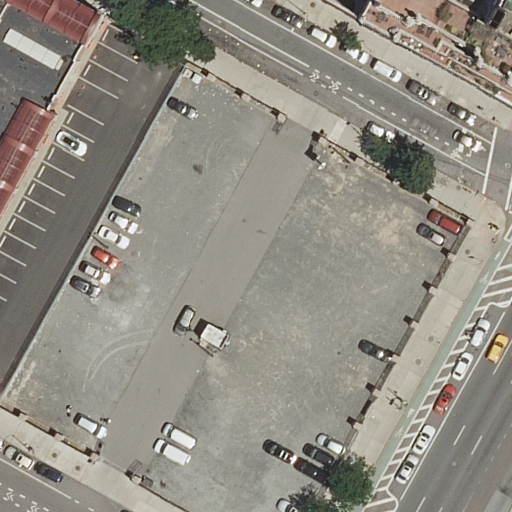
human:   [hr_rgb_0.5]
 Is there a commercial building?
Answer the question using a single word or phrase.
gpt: yes

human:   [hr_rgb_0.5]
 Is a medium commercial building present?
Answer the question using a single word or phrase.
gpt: no

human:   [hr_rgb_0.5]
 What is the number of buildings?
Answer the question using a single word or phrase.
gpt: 2

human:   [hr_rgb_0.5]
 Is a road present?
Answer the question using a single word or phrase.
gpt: yes

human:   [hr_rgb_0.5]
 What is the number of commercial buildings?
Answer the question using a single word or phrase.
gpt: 1

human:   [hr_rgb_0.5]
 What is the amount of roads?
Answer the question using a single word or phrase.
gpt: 12

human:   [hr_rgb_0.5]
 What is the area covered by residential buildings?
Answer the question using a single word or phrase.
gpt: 372m2

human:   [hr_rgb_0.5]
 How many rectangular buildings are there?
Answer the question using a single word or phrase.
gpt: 1

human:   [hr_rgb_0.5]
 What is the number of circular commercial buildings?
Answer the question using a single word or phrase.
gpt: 0

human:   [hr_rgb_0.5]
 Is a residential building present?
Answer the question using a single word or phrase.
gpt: yes

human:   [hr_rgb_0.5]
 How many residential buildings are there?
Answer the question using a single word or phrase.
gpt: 1

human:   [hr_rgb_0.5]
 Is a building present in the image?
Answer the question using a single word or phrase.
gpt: yes

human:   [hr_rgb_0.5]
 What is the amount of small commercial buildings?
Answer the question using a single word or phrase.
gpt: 0

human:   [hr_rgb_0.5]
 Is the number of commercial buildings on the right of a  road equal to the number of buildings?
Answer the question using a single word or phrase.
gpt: no

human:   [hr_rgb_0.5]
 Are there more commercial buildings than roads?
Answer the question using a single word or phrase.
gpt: no

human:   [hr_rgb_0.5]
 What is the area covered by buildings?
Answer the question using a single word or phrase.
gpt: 4650m2

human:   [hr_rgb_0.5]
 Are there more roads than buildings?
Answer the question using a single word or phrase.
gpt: yes

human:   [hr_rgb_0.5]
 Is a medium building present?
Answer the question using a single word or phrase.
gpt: yes

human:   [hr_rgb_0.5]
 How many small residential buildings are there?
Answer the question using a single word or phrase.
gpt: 0

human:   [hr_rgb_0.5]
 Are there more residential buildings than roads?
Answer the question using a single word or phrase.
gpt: no

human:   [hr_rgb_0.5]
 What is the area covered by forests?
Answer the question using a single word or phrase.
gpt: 0m2

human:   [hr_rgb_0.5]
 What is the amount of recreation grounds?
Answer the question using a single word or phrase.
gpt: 0

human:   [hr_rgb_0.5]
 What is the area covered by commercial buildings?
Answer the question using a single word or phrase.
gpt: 4277m2

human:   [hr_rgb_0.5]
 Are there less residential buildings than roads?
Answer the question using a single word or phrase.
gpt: yes

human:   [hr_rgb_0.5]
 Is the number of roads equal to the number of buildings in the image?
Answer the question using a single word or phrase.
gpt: no

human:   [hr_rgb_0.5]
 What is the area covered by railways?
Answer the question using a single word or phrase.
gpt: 0m2

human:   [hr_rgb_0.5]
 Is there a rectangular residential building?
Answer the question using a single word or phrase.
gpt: yes

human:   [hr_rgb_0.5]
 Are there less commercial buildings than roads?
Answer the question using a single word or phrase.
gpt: yes

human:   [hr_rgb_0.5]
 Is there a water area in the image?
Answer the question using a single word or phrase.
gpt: no

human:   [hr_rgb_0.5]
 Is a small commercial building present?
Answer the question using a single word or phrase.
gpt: no

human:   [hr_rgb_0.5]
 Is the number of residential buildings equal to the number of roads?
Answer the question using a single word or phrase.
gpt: no

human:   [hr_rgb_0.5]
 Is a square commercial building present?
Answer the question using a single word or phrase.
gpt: no

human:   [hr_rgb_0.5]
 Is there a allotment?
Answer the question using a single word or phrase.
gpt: no

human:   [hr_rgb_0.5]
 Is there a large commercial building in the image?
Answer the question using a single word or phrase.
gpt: yes

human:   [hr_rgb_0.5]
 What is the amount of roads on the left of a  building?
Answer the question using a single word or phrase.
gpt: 2

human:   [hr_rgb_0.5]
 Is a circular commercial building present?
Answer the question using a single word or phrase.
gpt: no

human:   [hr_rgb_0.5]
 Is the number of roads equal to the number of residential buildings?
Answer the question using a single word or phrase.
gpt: no

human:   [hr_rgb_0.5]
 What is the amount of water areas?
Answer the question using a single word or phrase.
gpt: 0

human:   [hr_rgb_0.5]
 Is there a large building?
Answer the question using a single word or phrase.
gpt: yes

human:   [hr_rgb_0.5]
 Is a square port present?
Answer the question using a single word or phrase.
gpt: no

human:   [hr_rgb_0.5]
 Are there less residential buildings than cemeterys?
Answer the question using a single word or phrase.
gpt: no

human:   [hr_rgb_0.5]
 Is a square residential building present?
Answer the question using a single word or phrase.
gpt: no

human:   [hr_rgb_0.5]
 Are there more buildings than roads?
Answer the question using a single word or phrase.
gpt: no

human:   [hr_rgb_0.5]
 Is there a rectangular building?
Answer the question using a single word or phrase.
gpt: yes

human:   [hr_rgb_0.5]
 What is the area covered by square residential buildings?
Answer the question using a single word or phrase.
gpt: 0m2

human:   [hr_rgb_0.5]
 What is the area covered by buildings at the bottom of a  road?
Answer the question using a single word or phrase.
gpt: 0m2

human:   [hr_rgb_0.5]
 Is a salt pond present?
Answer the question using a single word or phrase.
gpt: no

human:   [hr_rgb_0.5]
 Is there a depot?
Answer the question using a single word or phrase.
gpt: no

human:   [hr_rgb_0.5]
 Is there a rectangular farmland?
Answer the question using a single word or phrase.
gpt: no

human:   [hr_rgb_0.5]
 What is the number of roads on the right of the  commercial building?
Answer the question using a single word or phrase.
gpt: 12

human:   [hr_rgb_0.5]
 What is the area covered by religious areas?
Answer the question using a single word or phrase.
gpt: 0m2

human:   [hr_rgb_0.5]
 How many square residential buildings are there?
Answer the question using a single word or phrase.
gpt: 0

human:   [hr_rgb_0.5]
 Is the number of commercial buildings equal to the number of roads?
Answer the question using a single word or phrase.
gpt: no

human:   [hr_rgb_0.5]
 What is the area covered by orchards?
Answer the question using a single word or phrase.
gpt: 0m2

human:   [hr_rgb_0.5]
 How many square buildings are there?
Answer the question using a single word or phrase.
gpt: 0

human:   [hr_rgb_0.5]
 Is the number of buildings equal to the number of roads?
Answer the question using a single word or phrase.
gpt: no

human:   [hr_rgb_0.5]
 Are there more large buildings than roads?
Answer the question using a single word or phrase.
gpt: no

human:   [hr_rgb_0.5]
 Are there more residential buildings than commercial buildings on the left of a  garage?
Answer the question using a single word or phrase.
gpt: yes

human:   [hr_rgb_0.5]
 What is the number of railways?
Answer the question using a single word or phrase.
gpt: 0

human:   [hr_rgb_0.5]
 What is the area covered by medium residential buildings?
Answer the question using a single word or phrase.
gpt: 372m2

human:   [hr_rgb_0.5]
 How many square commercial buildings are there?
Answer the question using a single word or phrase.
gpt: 0

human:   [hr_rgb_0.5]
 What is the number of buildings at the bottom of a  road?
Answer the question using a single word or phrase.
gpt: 0

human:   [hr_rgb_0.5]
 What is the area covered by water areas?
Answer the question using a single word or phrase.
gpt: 0m2

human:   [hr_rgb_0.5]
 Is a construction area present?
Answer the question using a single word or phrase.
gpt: no